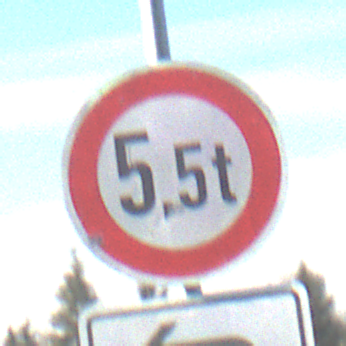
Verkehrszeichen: TatsaechlicheMasse
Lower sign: RichtungsangabeDurchPfeile2
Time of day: MorningAfternoon
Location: Outdoor (Nature)
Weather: Clear
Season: NotSpecified
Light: Natural